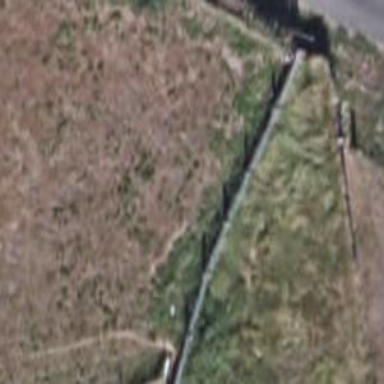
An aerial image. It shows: Fence is in the image.